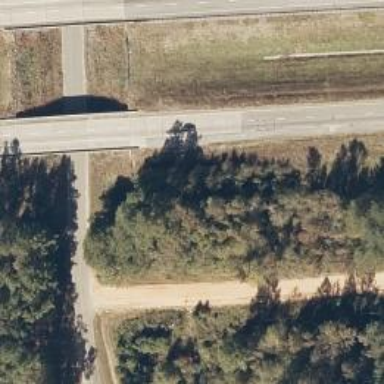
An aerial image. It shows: Viaduct bridge on motorway.